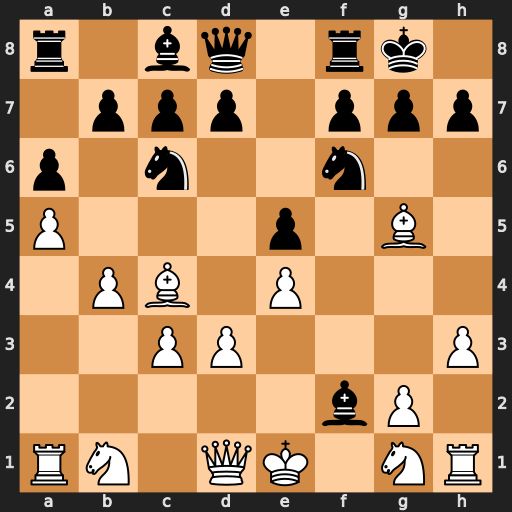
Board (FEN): r1bq1rk1/1ppp1ppp/p1n2n2/P3p1B1/1PB1P3/2PP3P/5bP1/RN1QK1NR
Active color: w
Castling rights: KQ
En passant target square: -
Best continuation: Kxf2 Nxe4+ dxe4